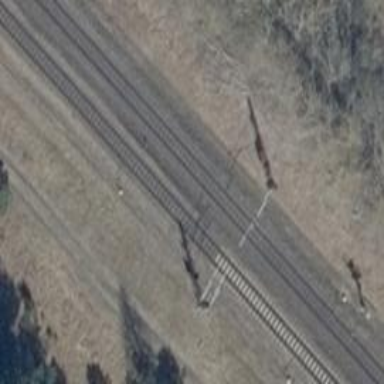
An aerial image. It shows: Milestone along the railway with catenary mast.